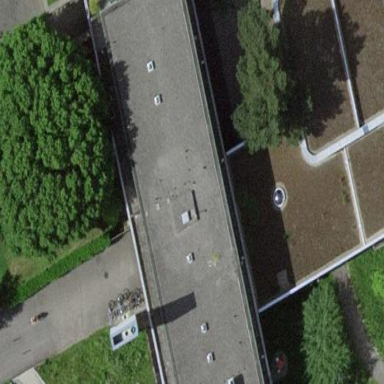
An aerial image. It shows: View of roof of building.